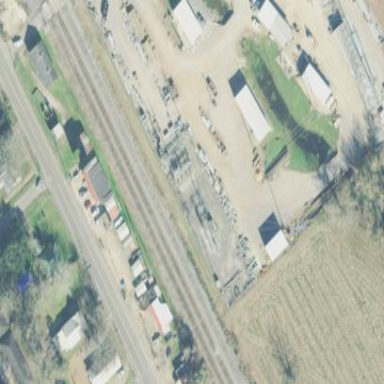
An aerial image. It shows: Distribution power substation secured by fence.